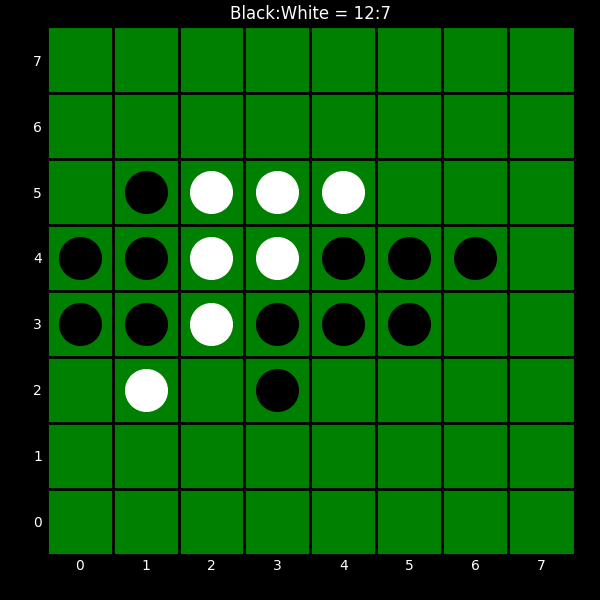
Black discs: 12
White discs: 7